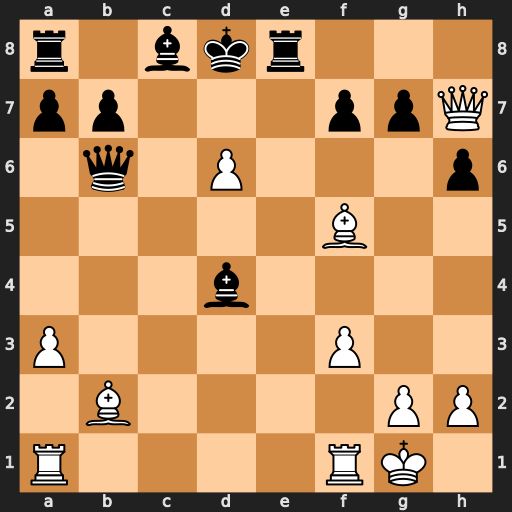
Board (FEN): r1bkr3/pp3ppQ/1q1P3p/5B2/3b4/P4P2/1B4PP/R4RK1
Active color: w
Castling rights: -
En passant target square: -
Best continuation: Bxd4 Qxd4+ Kh1 Bxf5 Qxf5